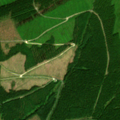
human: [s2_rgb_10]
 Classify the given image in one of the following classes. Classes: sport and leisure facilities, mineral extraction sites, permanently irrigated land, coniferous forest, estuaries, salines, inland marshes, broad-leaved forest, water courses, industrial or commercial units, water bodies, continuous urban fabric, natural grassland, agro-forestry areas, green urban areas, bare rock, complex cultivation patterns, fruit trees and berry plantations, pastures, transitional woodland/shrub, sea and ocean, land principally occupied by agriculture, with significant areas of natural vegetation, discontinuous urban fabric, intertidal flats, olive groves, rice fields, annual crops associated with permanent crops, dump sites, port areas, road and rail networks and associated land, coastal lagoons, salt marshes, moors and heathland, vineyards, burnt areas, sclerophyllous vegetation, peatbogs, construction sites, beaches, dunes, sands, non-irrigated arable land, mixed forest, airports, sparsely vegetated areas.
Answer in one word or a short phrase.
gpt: coniferous forest, transitional woodland/shrub, peatbogs